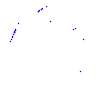
Particle: kaon